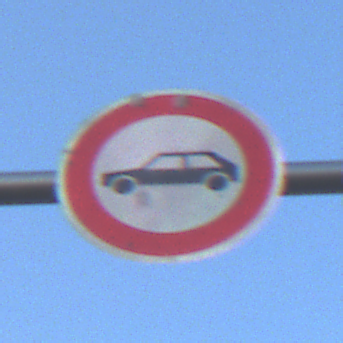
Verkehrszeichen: VerbotPersonenkraftwagen
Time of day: Dawn
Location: Outdoor (Nature)
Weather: Clear
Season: NotSpecified
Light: Natural